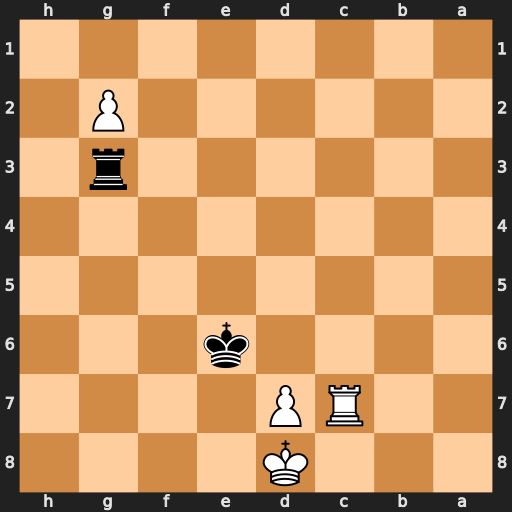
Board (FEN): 3K4/2RP4/4k3/8/8/6r1/6P1/8
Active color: b
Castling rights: -
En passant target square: -
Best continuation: Rg8#